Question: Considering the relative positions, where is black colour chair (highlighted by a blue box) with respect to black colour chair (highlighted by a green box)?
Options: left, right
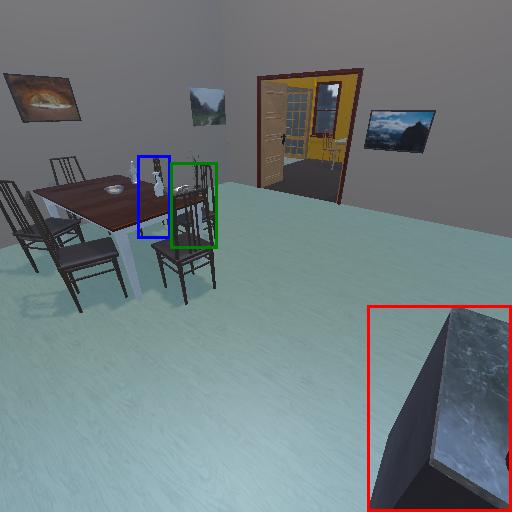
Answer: left